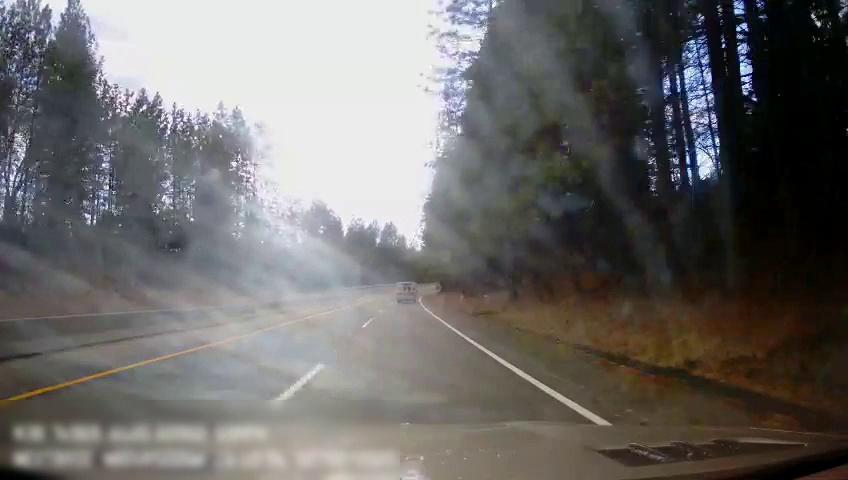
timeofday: Day
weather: Cloudy
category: Drivable Space
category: Drivable Space
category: Vehicles | Van
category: Lanes | Current Lane
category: Lanes | Alternate Lane
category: Lanes | Alternate Lane